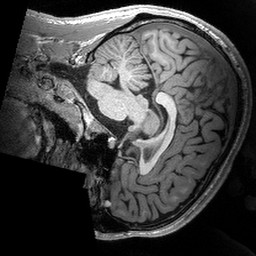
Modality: T1w
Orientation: sagittal
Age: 25
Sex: male
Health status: healthy
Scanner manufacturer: siemens
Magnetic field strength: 3 T
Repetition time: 2.53 s
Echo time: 0.00288 s